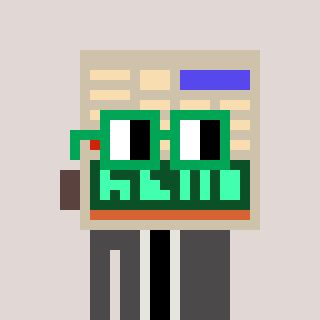
a pixel art character with square green glasses, a calculator-shaped head and a grayscale-colored body on a warm background